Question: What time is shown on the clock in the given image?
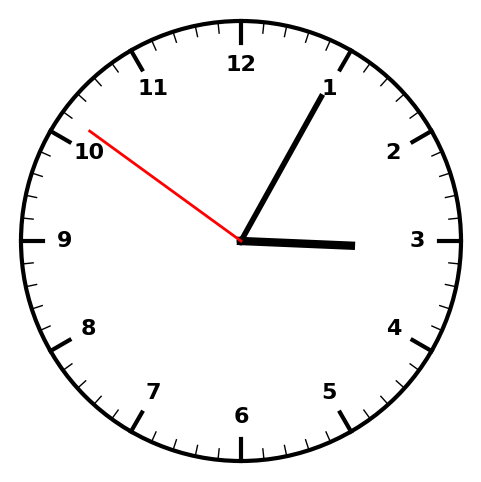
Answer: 03:04:51